Question: I need to plot mean monthly temperature and have the month abbreviated on the x axis, and I need to add 95% confidence intervals but not sure how. Any visual of CI's would be good.
Then I need to plot
I got 'Date...Time' split out into separate columns but I can't get the X axis to display abbreviated month with 'month.abb' in 'ggplot'.
I was given the below dataset (shortened for stackflow):
'''
# Data
CleanTempSal = data.frame(
stringsAsFactors = F,
Date...Time = c(
"1/31/2017 20:00",
"1/31/2017 21:00",
"1/31/2017 22:00",
"1/31/2017 23:00",
"2/1/2017 0:00",
"2/1/2017 1:00",
"2/1/2017 2:00",
"2/1/2017 3:00",
"3/21/2017 10:00",
"3/21/2017 11:00",
"3/21/2017 12:00",
"3/21/2017 13:00"),
Temp..C. = c(14.87, 14.77, 15.08, 15.08,
14.96, 14.87, 15.05, 15.05,
18.87, 19.32, 19.97, 20.44),
Salinity.psu. = c(14.58, 14.52, 14.44, 14.46,
14.56, 14.67, 14.78, 14.88,
18.78, 18.81, 19.41, 19.16),
Conduc.mS.cm. = c(19.33, 19.21, 19.26, 19.28,
19.34, 19.44, 19.66, 19.78,
26.67, 26.96, 28.14, 28.09)
)
'''
'''
Date...Time Temp..C. Salinity.psu. Conduc.mS.cm.
1/31/2017 20:00 14.87 14.58 19.33
1/31/2017 21:00 14.77 14.52 19.21
1/31/2017 22:00 15.08 14.44 19.26
1/31/2017 23:00 15.08 14.46 19.28
2/1/2017 0:00 14.96 14.56 19.34
2/1/2017 1:00 14.87 14.67 19.44
2/1/2017 2:00 15.05 14.78 19.66
2/1/2017 3:00 15.05 14.88 19.78
3/21/2017 10:00 18.87 18.78 26.67
3/21/2017 11:00 19.32 18.81 26.96
3/21/2017 12:00 19.97 19.41 28.14
3/21/2017 13:00 20.44 19.16 28.09
'''
And the code.
'''
library(tidyverse)
library(ggplot2)
library(lubridate)
# convert date column to date class
CleanTempSal$Date...Time <- as.POSIXct(CleanTempSal$Date...Time, format = "%m/%d/%y %H:%M")
#Add Month Column to data set
CleanTempSal <- CleanTempSal %>% mutate(month = month(Date...Time))
CleanTempSal <- CleanTempSal %>% mutate(month2 = month.abb[month])
CleanTempSal <- CleanTempSal %>% mutate(year = year(Date...Time))
CleanTempSal <- CleanTempSal %>% mutate(hour = hour(Date...Time))
#group by month and take the mean of that month
a <- CleanTempSal %>%
group_by(month) %>%
summarise(month_mean = mean(Temp..C.))
#plot mean monthly temp
ggplot(a, aes(month, month_mean)) +
geom_point(aes(color = month_mean)) +
geom_line(aes(color = month_mean)) +
scale_color_gradient("Temp", low = "blue", high = "red4") +
labs(x = "Month of 2017",
y = "Water Tempearture (C)",
title = "Monthy Mean Water Temperature",
subtitle = "NCBS Dock - Cedar Key, FL")
'''
gives me this
The data provided will not produce the same plot as I have shortened it for simplicity. It will only give the first 3 months and the means will be different, but accomplish the same goals.

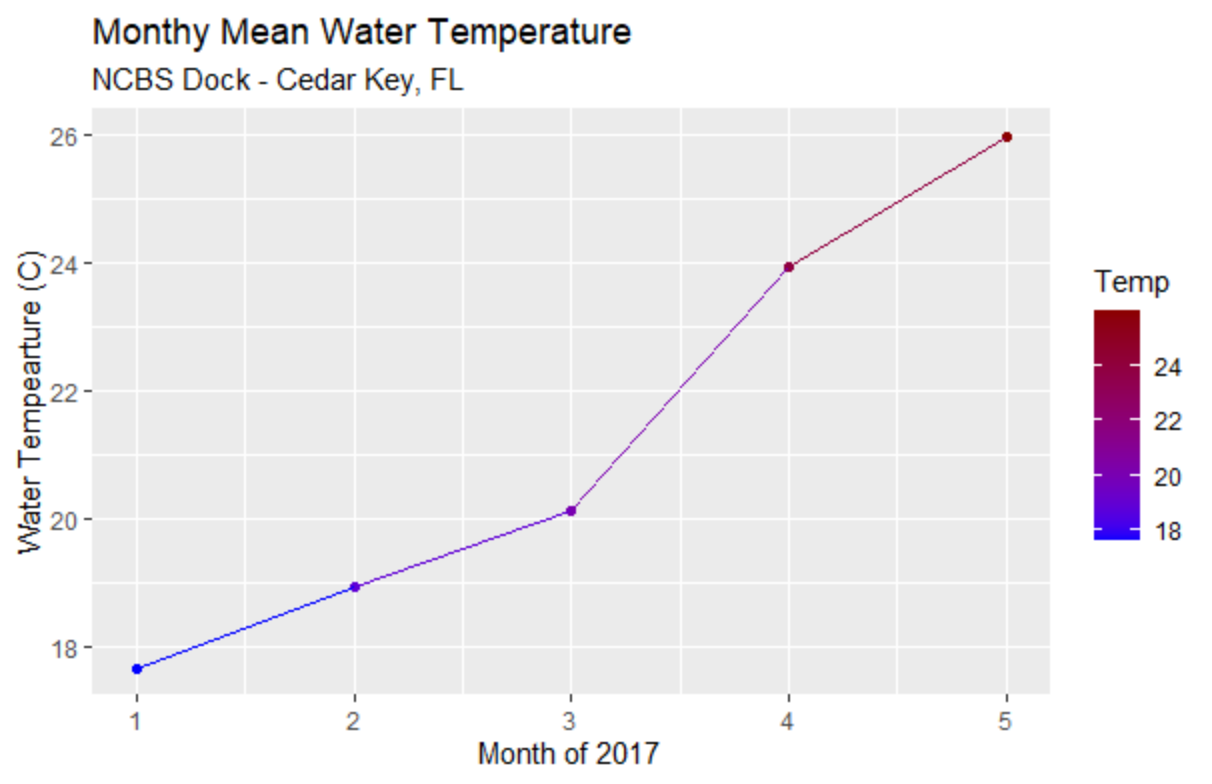
Answer: Here is one way to approach this:
To get the month abbreviations, I might consider keeping month as 'POSIXct'. By using 'floor_date' you can get the month for each time point and store in the desired format. When plotting, you can use 'scale_x_datetime' and specify the label you would like to use on the xaxis. In this case, '%b' will provide the month abbreviation.
To do the 95% confidence interval, there are different approaches to consider. One way is to compute manually the 95% CI. Note that assumptions are made here (based on Student t distribution). In this case, I used 'geom_ribbon' with some transparency (alpha .2) to show the interval across points. Alternative to this, you could use 'stat_summary', which would compute mean and 95% CI and display in 'ggplot'.
'''
#group by month and take the mean of that month
a <- CleanTempSal %>%
group_by(month = floor_date(Date...Time, unit = "month")) %>%
summarise(month_mean = mean(Temp..C.),
sd = sd(Temp..C.),
n = n()) %>%
mutate(se = sd / sqrt(n),
lower.ci = month_mean - qt(1 - (.05/2), n - 1) * se,
upper.ci = month_mean + qt(1 - (.05/2), n - 1) * se)
#plot mean monthly temp
ggplot(a, aes(x = month, y = month_mean)) +
geom_point(aes(color = month_mean)) +
geom_line(aes(color = month_mean)) +
geom_ribbon(aes(ymin = lower.ci, ymax = upper.ci), alpha = 0.2) +
scale_color_gradient("Temp", low = "blue", high = "red4") +
scale_x_datetime(date_breaks = "1 month", date_labels = "%b") +
labs(x = "Month of 2017",
y = "Water Tempearture (C)",
title = "Monthy Mean Water Temperature",
subtitle = "NCBS Dock - Cedar Key, FL")
'''
<URL>
(4/16/20):
If you have multiple years of data, when calculating SD and SE you should group by both month and year:
'''
group_by(month = floor_date(Date...Time, unit = "month"), year)
'''
In addition, I revised the 'ggplot' to show error bars instead of ribbon. There are some minor changes made to get width of error bars including use of 'as.Date(month)' and 'scale_x_date'.
'''
#group by month and take the mean of that month
a <- CleanTempSal %>%
group_by(month = floor_date(Date...Time, unit = "month"), year) %>%
summarise(month_mean = mean(Temp..C.),
sd = sd(Temp..C.),
n = n()) %>%
mutate(se = sd / sqrt(n),
lower.ci = month_mean - qt(1 - (.05/2), n - 1) * se,
upper.ci = month_mean + qt(1 - (.05/2), n - 1) * se)
#plot mean monthly temp
ggplot(a, aes(x = as.Date(month), y = month_mean)) +
geom_point(aes(color = month_mean)) +
geom_line(aes(color = month_mean)) +
#geom_ribbon(aes(ymin = lower.ci, ymax = upper.ci), alpha = 0.2) +
geom_errorbar(aes(ymin = month_mean - se, ymax = month_mean + se), width = 1) +
scale_color_gradient("Temp", low = "blue", high = "red4") +
scale_x_date(date_breaks = "1 month", date_labels = "%b %y") +
labs(x = "Month",
y = "Water Tempearture (C)",
title = "Monthy Mean Water Temperature",
subtitle = "NCBS Dock - Cedar Key, FL")
'''
<URL>
'''
CleanTempSal <- structure(list(Date...Time = structure(c(<PHONE>, <PHONE>,
<PHONE>, <PHONE>, <PHONE>, <PHONE>, <PHONE>, <PHONE>,
<PHONE>, <PHONE>, <PHONE>, <PHONE>), class = c("POSIXct",
"POSIXt"), tzone = ""), Temp..C. = c(14.87, 14.77, 15.08, 15.08,
14.96, 14.87, 15.05, 15.05, 18.87, 19.32, 19.97, 20.44), Salinity.psu. = c(14.58,
14.52, 14.44, 14.46, 14.56, 14.67, 14.78, 14.88, 18.78, 18.81,
19.41, 19.16), Conduc.mS.cm. = c(19.33, 19.21, 19.26, 19.28,
19.34, 19.44, 19.66, 19.78, 26.67, 26.96, 28.14, 28.09), month = c(1,
1, 1, 1, 2, 2, 2, 2, 3, 3, 3, 3), month2 = c("Jan", "Jan", "Jan",
"Jan", "Feb", "Feb", "Feb", "Feb", "Mar", "Mar", "Mar", "Mar"
), year = c(2017, 2017, 2017, 2017, 2017, 2017, 2017, 2017, 2017,
2017, 2017, 2017), hour = c(20L, 21L, 22L, 23L, 0L, 1L, 2L, 3L,
10L, 11L, 12L, 13L)), class = "data.frame", row.names = c(NA,
-12L))
'''